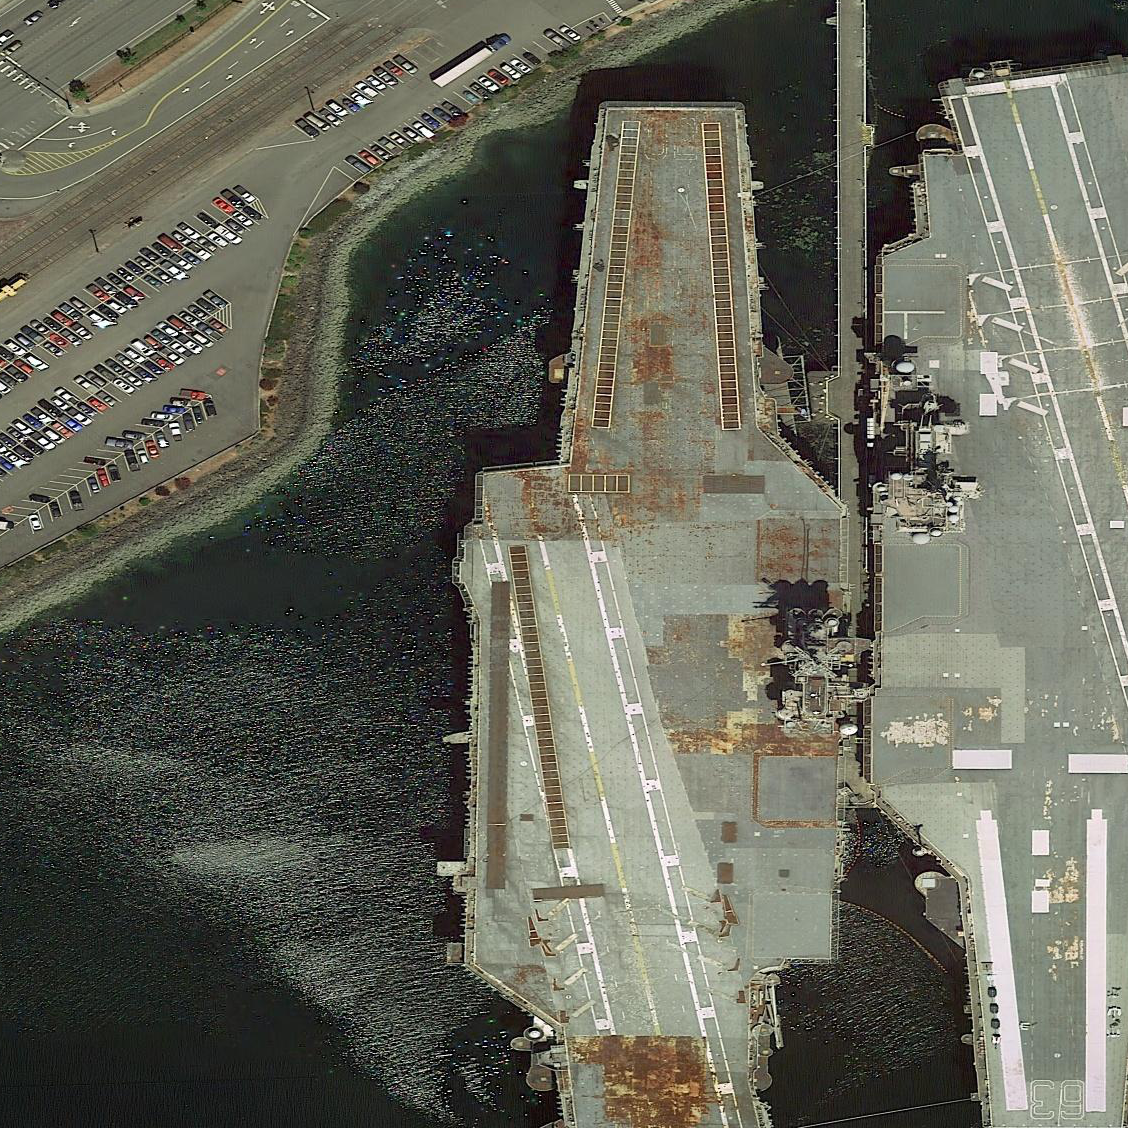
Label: aircraft_carrier